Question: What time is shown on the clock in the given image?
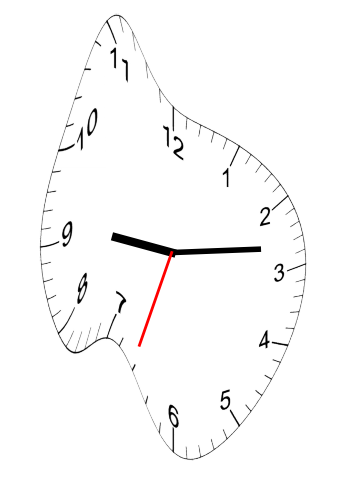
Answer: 09:13:33